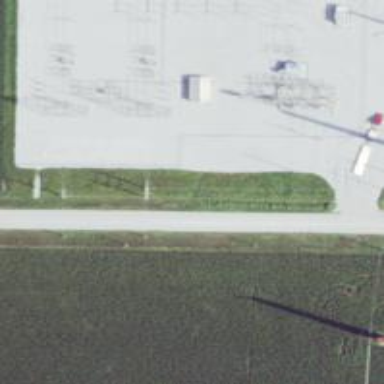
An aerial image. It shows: Power tower.